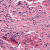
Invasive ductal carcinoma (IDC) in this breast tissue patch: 1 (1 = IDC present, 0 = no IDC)